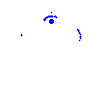
Particle: electron